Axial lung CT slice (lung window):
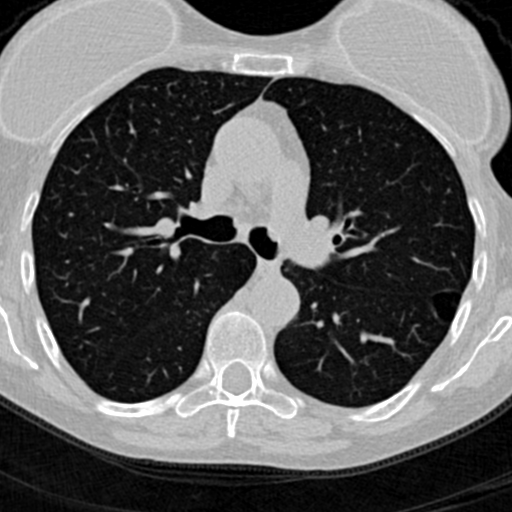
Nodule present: no